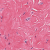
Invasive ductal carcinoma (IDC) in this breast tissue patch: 0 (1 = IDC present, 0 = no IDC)